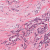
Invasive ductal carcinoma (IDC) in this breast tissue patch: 1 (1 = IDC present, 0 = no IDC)